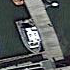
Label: civil